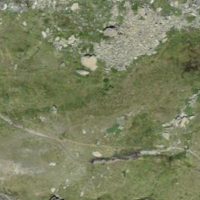
EUNIS habitat code: 26
Species observed at this site:
Aster alpinus
Erebia tyndarus
Leontopodium nivale